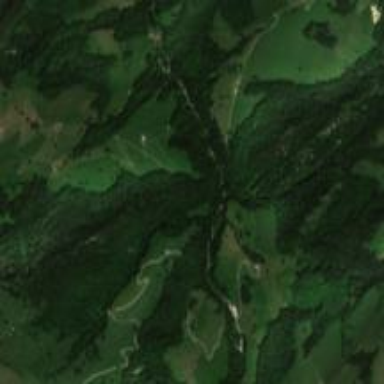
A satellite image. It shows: Forest area.